Question: I'm a beginner and rehosting a workflow designer and got some problem with WorkflowDesigner.PropertyInspectorView. I'm using my own execution engine.
My custom activities have two type of Attributes on its properties. [BDTParmIn] for input properties and [BDTParmOut] for output. I want to separate them in two different groups, but PropertyInspectorView group them together under misc.
How to edit PropertyInspectorView to separate them out.
Here is its Image:

Where File is an Output property, but it cannot be identified by a user.
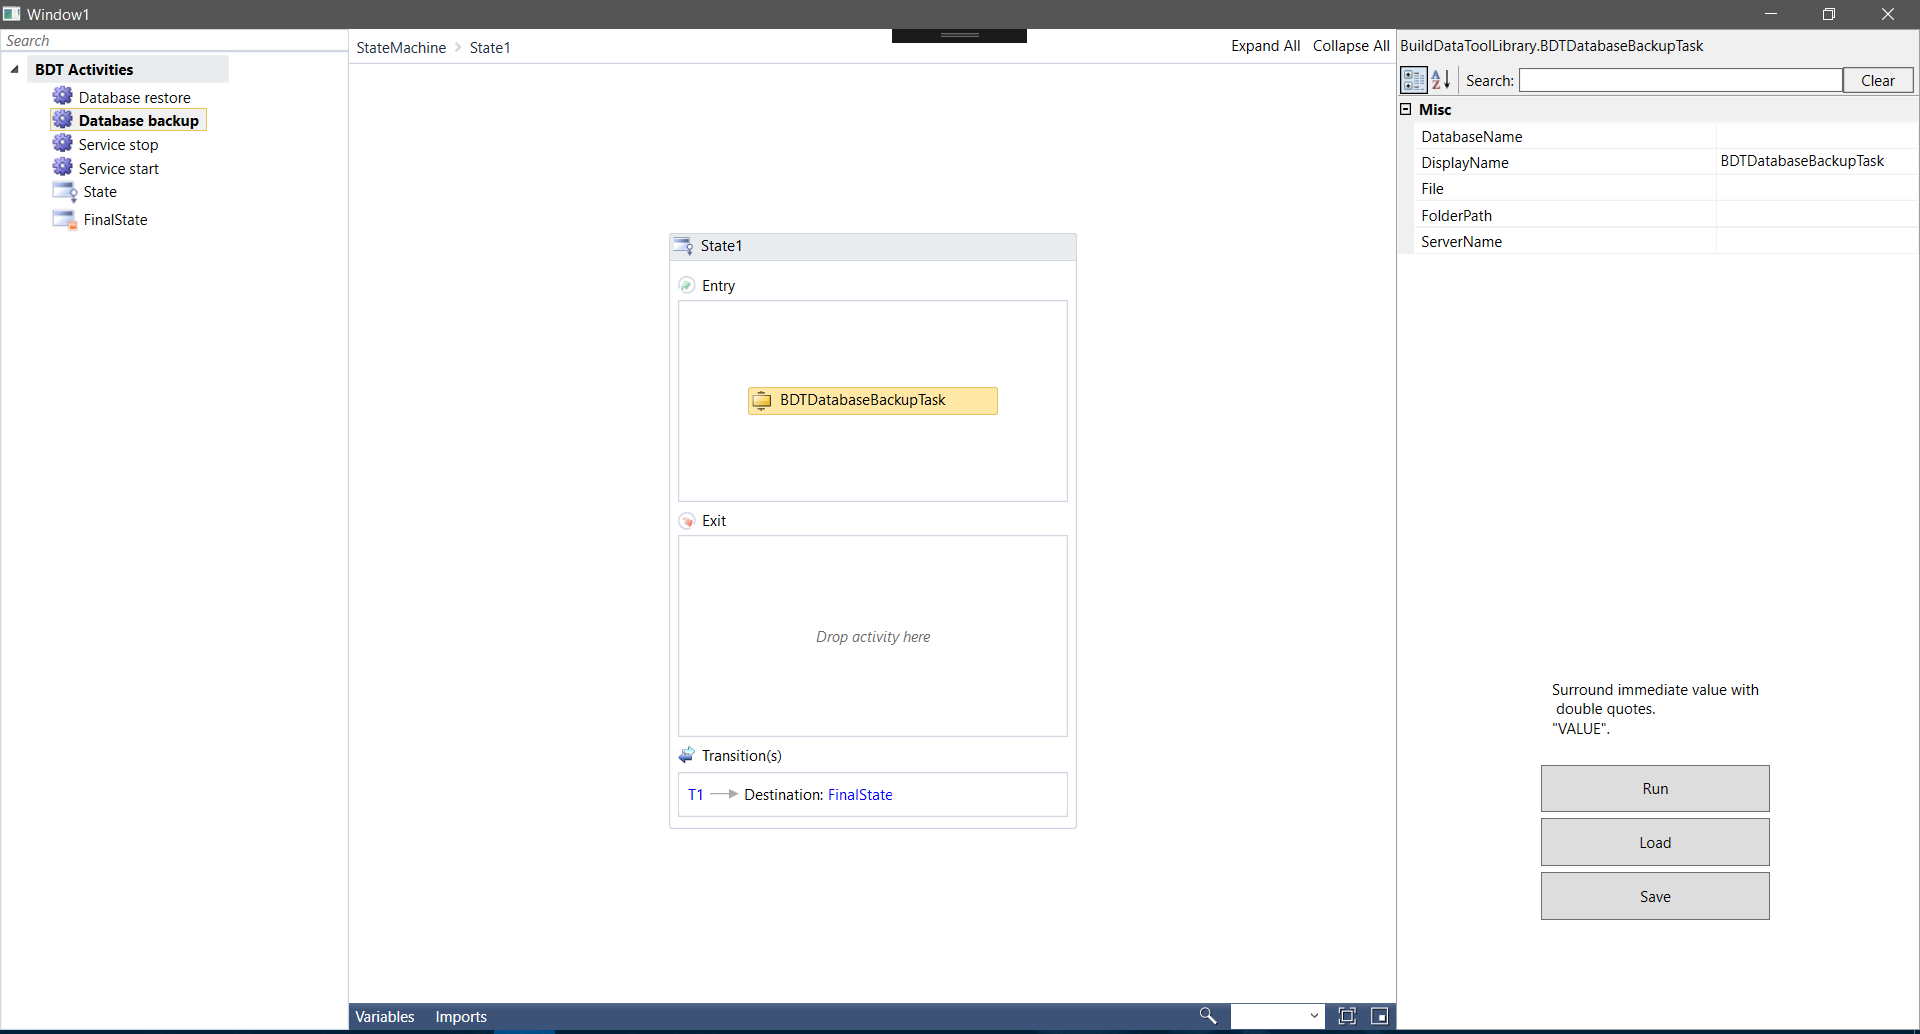
Answer: I have solved my issue by adding another attribute to my properties. It is named as "CategoryAttribute" and present in System.ComponentModel.
I have also found another attribute named as DisplayNameAttribute that is also present in System.ComponentModel to change the display name of my properties by passing a string to it. Like 'ServiceName' into 'Service Name'<URL>